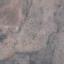
Land use / land cover: HerbaceousVegetation